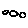
Label: circle